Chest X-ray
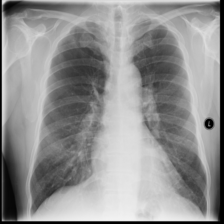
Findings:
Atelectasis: negative
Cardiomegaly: negative
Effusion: negative
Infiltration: positive
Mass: negative
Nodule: negative
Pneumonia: negative
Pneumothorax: negative
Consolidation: negative
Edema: negative
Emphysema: negative
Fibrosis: negative
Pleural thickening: negative
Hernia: negative